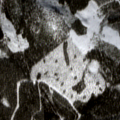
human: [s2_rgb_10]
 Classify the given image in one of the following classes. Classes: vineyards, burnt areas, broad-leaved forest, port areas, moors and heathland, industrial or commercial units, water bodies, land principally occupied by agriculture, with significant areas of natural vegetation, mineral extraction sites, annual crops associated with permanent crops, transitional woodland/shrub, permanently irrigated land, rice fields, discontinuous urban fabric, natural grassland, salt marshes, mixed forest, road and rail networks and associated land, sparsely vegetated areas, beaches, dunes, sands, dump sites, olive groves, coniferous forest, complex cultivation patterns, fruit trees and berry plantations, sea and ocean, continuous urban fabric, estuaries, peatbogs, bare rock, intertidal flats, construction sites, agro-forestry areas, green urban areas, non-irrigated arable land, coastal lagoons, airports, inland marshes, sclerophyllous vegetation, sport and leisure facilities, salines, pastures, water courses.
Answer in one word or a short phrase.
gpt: coniferous forest, mixed forest, transitional woodland/shrub